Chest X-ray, PA view. Patient: 68 years old, sex M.
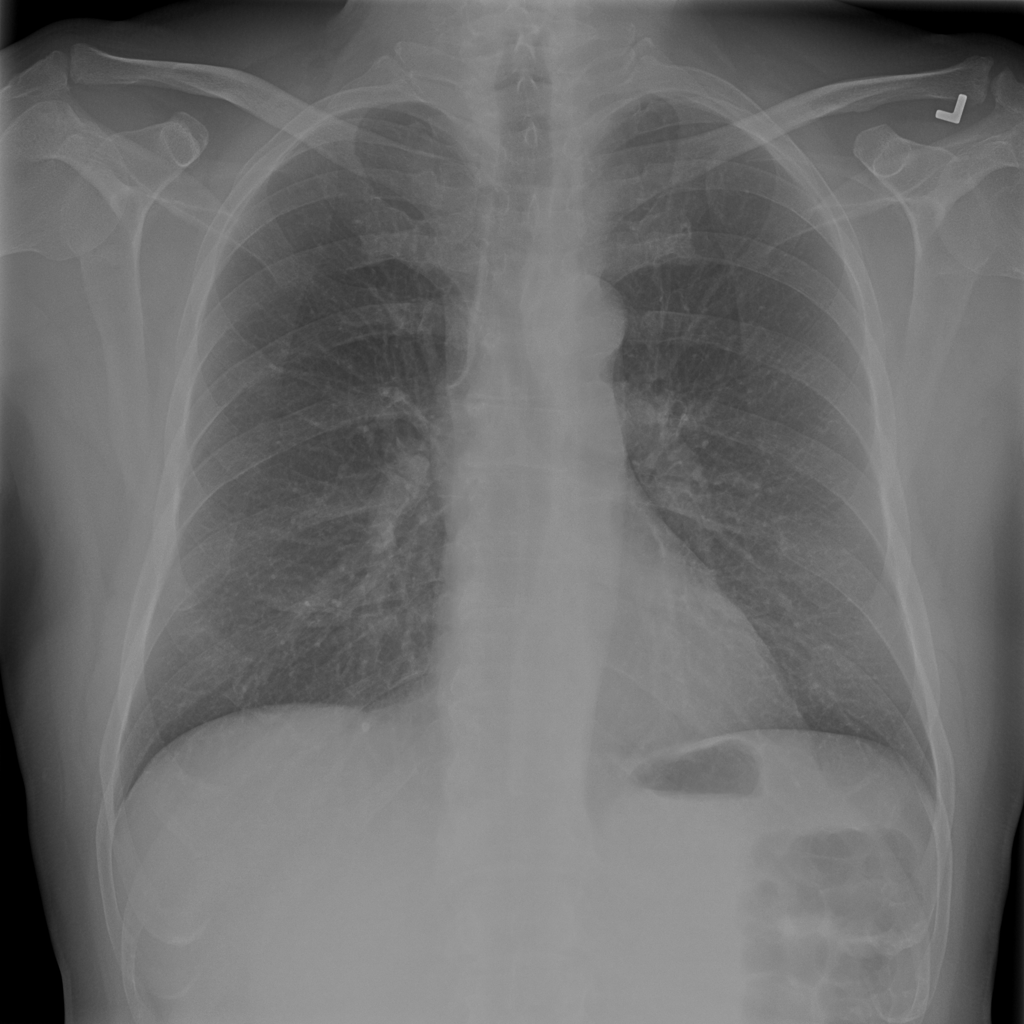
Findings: No Finding